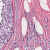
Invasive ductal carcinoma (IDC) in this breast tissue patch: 1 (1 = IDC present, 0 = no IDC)